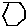
Label: hexagon